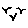
Label: bird